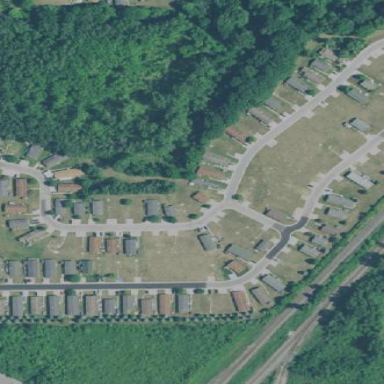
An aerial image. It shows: Residential area known as trailer park.